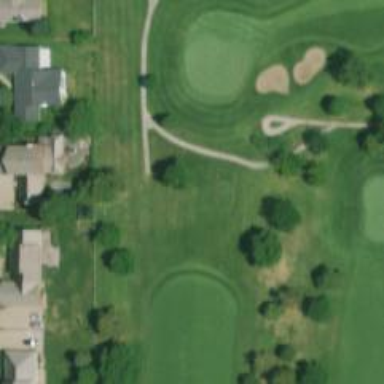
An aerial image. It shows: Path for both roads and golfers.